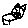
Label: cat